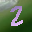
Label: 2